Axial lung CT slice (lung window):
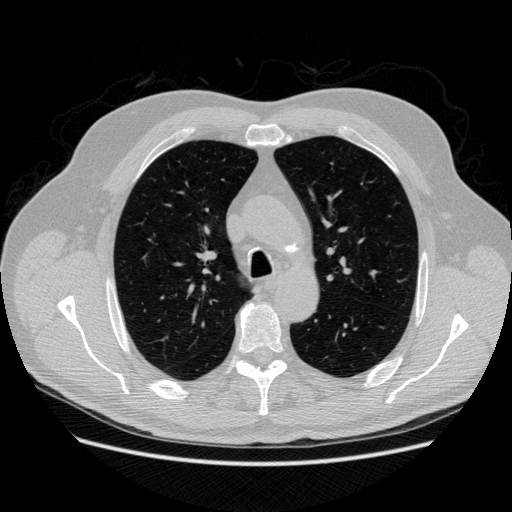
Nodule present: no